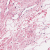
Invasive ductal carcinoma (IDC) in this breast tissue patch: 0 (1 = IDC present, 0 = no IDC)